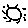
Label: sun